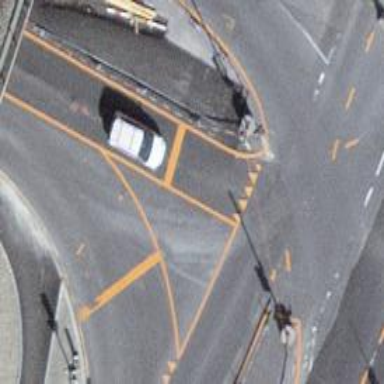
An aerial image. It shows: Road crossing with traffic signals.